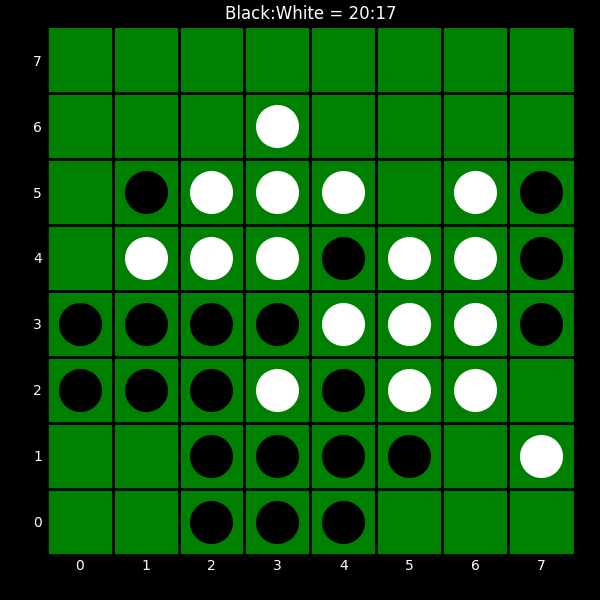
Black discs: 20
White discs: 17